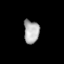
Tissue: lung
Cell type: Myeloid cells
Senescence score: 0.2384
Nuclear area (px): 353
Mean DAPI intensity: 173.3